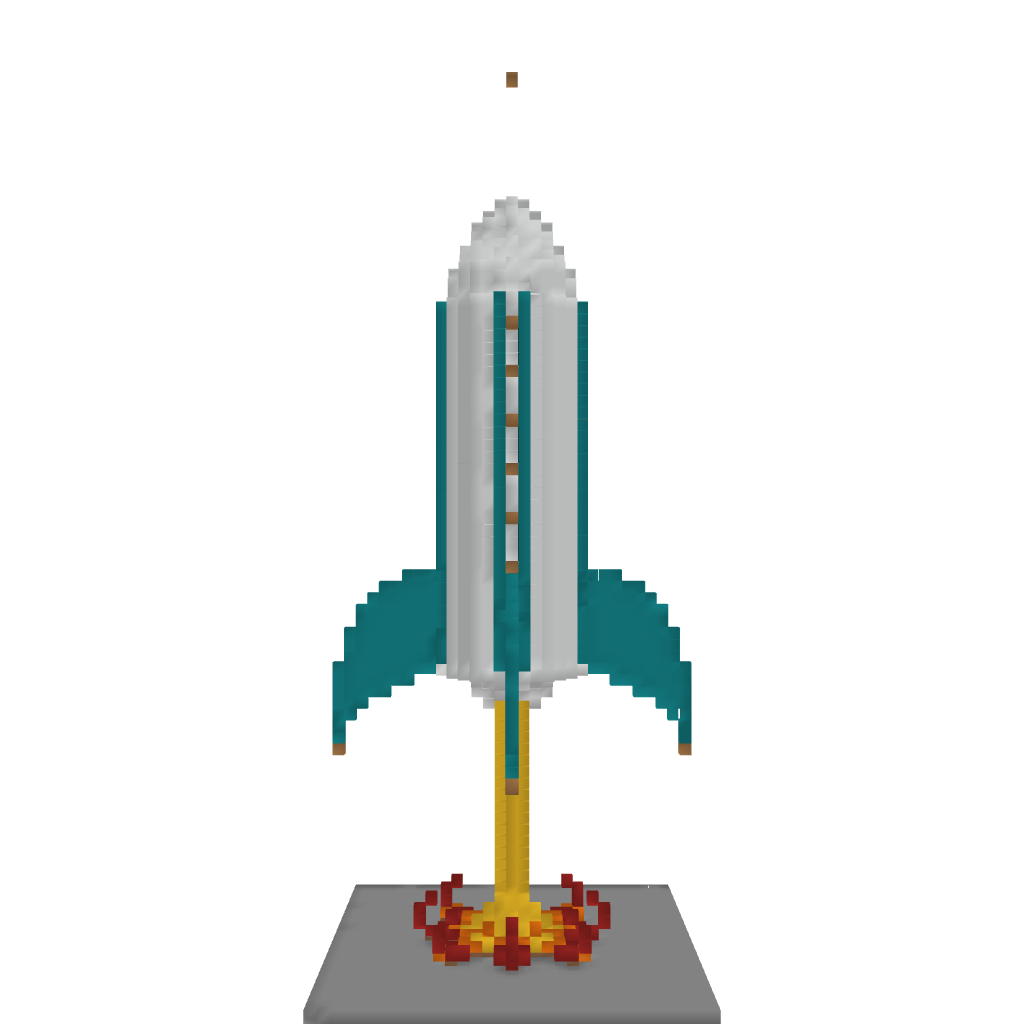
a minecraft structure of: Rocket Blasting Off